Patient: sex F, age 54
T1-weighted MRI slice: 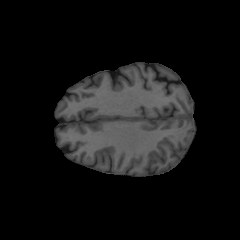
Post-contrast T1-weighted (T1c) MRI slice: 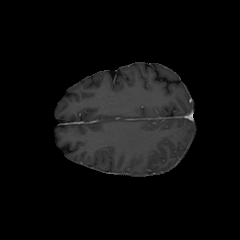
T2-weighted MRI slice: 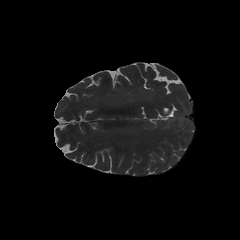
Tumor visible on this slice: no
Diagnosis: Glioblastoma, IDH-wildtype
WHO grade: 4